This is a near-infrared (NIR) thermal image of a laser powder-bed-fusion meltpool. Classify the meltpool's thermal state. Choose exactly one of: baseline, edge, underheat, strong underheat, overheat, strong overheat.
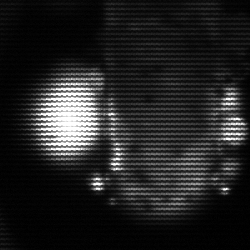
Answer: strong underheat